Question:
This is in continuation of my previous question where I asked how to place something in the system tray.
After some help from the community, I could do that. However what I am unable to do is to change the text of the 'JTextField' in the 'JWindow'.
The 'JWindow' has a 'JPanel' and everything is placed within the 'JPanel', including the 'JTextField' of . However I am unable to type anything in it even though 'setEditable(true)'.
The 'JTextField' receives events properly as it is supposed to be white when the mouse enters and go back to default color when mouse exits.
Is there any workaround for this?
---
## SSCCE
'''
package demo;
import java.awt.*;
import java.awt.event.MouseAdapter;
import java.awt.event.MouseEvent;
import java.io.InputStream;
import javax.imageio.ImageIO;
import javax.sound.sampled.*;
import javax.swing.*;
import javax.swing.border.BevelBorder;
import example.Kernel32;
public class SSCCE {
JPopupMenu popup = new JPopupMenu();
JMenuItem exit = new JMenuItem("Exit");
JWindow window = new JWindow();
JPanel panel = new JPanel();
int remindMeAt = 55;
Kernel32.SYSTEM_POWER_STATUS batteryStatus = new Kernel32.SYSTEM_POWER_STATUS();
Clip buzzer;
AudioInputStream in;
JLabel ACLineStatus = new JLabel();
JLabel batteryCharge = new JLabel();
JTextField enterReminder = new JTextField(3);
Color defaultColor;
String onACPower;
String charge;
String status;
boolean keepLooping = true;
boolean doRemind = true;
boolean isCharging;
boolean aboveThreshold;
boolean remindedOnce = false;
//------------------------------------------------------------------------------
public static void main(String[] args) {
new SSCCE();
}
//------------------------------------------------------------------------------
public SSCCE(){
if(SystemTray.isSupported()){
setupGUI();
}
}
//------------------------------------------------------------------------------
public void setupGUI(){
try{
UIManager.setLookAndFeel(UIManager.getSystemLookAndFeelClassName());
InputStream in = BatteryBeeperSystemTray.class.
getResourceAsStream("/images/battery_smaller.png");
TrayIcon t = new TrayIcon(ImageIO.read(in));
t.setToolTip("BatteryBeeper");
SystemTray.getSystemTray().add(t);
}catch(Exception e){
}
panel.setLayout(new GridBagLayout());
GridBagConstraints gbc = new GridBagConstraints();
defaultColor = window.getBackground();
Kernel32.INSTANCE.GetSystemPowerStatus(batteryStatus);
onACPower = batteryStatus.getACLineStatusString();
charge = batteryStatus.getBatteryLifePercent();
if(onACPower.equalsIgnoreCase("offline")){
onACPower = "Battery";
}else{
onACPower = "AC Power";
charge = "---";
}
ACLineStatus.setText(onACPower);
ACLineStatus.setPreferredSize(new Dimension(150,40));
ACLineStatus.setBorder(BorderFactory.createTitledBorder("Operating On"));
gbc.gridx = 0;
gbc.gridy = 0;
gbc.gridwidth = 7;
gbc.gridheight = 1;
gbc.fill = GridBagConstraints.BOTH;
panel.add(ACLineStatus,gbc);
batteryCharge.setText(charge);
batteryCharge.setBorder(BorderFactory.createTitledBorder("Current " +
"Charge"));
gbc.gridy++;
panel.add(batteryCharge,gbc);
panel.setBorder(BorderFactory.createBevelBorder(BevelBorder.RAISED));
gbc.gridy++;
enterReminder.setEditable(true);
enterReminder.requestFocusInWindow();
enterReminder.setText(Integer.toString(remindMeAt));
enterReminder.addMouseListener(new TextHandler());
enterReminder.setBackground(window.getBackground());
enterReminder.setBorder(BorderFactory.createTitledBorder("Remind Me" +
" At"));
panel.add(enterReminder,gbc);
window.add(panel);
window.pack();
window.setLocationRelativeTo(null);
window.setVisible(true);
}
//------------------------------------------------------------------------------
public void checkIfReminderChanged(){
//TODO DEFINE
}
//------------------------------------------------------------------------------
public class TextHandler extends MouseAdapter{
@Override
public void mouseEntered(MouseEvent e){
enterReminder.setBackground(Color.WHITE);
}
//------------------------------------------------------------------------------
@Override
public void mouseExited(MouseEvent e){
enterReminder.setBackground(defaultColor);
checkIfReminderChanged();
}
}
//------------------------------------------------------------------------------
}
'''
---
## What you also need
'''
package example;
import com.sun.jna.Native;
import com.sun.jna.Structure;
import com.sun.jna.win32.StdCallLibrary;
import java.util.*;
public interface Kernel32 extends StdCallLibrary {
public Kernel32 INSTANCE = (Kernel32) Native.loadLibrary("Kernel32", Kernel32.class);
/**
* @see http://msdn2.microsoft.com/en-us/library/aa373232.aspx
*/
public class SYSTEM_POWER_STATUS extends Structure {
public byte ACLineStatus;
public byte BatteryFlag;
public byte BatteryLifePercent;
public byte Reserved1;
public int BatteryLifeTime;
public int BatteryFullLifeTime;
@Override
protected List<String> getFieldOrder() {
ArrayList<String> fields = new ArrayList<String>();
fields.add("ACLineStatus");
fields.add("BatteryFlag");
fields.add("BatteryFullLifeTime");
fields.add("BatteryLifePercent");
fields.add("BatteryLifeTime");
fields.add("Reserved1");
return fields;
}
/**
* The AC power status
*/
public String getACLineStatusString() {
switch (ACLineStatus) {
case (0): return "Offline";
case (1): return "Online";
default: return "Unknown";
}
}
/**
* The battery charge status
*/
public String getBatteryFlagString() {
switch (BatteryFlag) {
case (1): return "High, more than 66 percent";
case (2): return "Low, less than 33 percent";
case (4): return "Critical, less than five percent";
case (8): return "Charging";
case ((byte) 128): return "No system battery";
default: return "Unknown";
}
}
/**
* The percentage of full battery charge remaining
*/
public String getBatteryLifePercent() {
return (BatteryLifePercent == (byte) 255) ? "Unknown" : BatteryLifePercent + "%";
}
/**
* The number of seconds of battery life remaining
*/
public String getBatteryLifeTime() {
return (BatteryLifeTime == -1) ? "Unknown" : BatteryLifeTime + " seconds";
}
/**
* The number of seconds of battery life when at full charge
*/
public String getBatteryFullLifeTime() {
return (BatteryFullLifeTime == -1) ? "Unknown" : BatteryFullLifeTime + " seconds";
}
@Override
public String toString() {
StringBuilder sb = new StringBuilder();
sb.append("ACLineStatus: " + getACLineStatusString() + "
");
sb.append("Battery Flag: " + getBatteryFlagString() + "
");
sb.append("Battery Life: " + getBatteryLifePercent() + "
");
sb.append("Battery Left: " + getBatteryLifeTime() + "
");
sb.append("Battery Full: " + getBatteryFullLifeTime() + "
");
return sb.toString();
}
}
public int GetSystemPowerStatus(SYSTEM_POWER_STATUS result);
}
'''
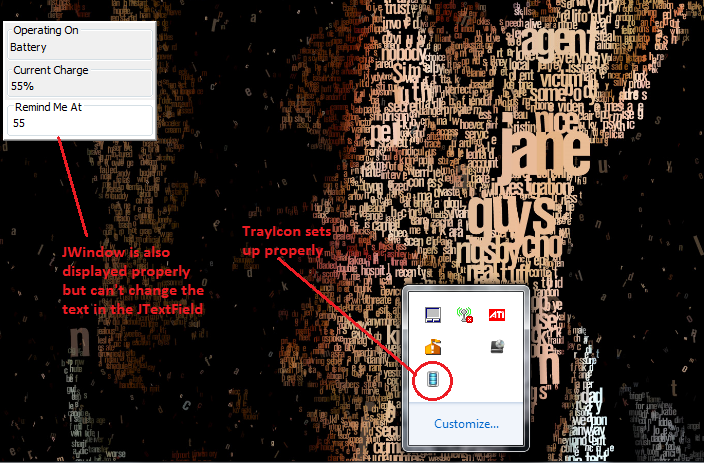
Answer: The <URL>:
> public final boolean Returns whether this Window can become the focused Window, that is,
whether this Window or any of its subcomponents can become the focus
owner. For a Frame or Dialog to be focusable, its focusable Window
state must be set to true. i) ii) iii)
As you can see, your code doesn't meet the second rule, so your 'JWindow' is not focusable. You need to have a 'JDialog' or 'JFrame' visible on the screen and then you can wrap it with a 'JWindow':
'''
new JWindow(frame);
'''
Or you may use 'JDialog' or 'JFrame' directly instead of 'JWindow'. If you don't want the window to be decorated, just call <URL>.